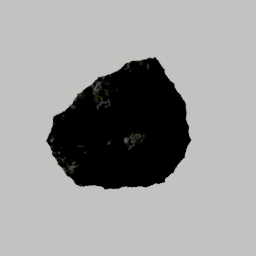
Label: nature